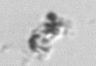
Label: detritus